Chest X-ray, AP view. Patient: 65 years old, sex M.
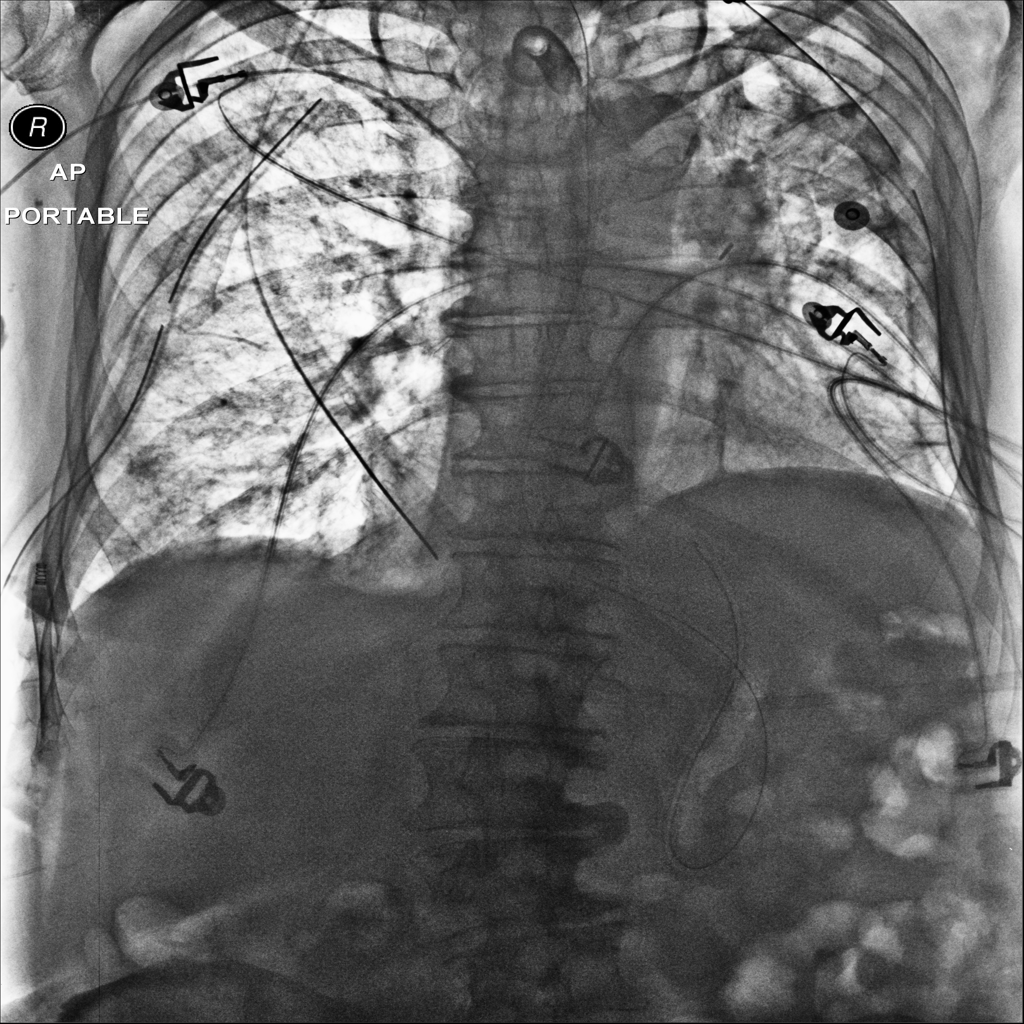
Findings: No Finding